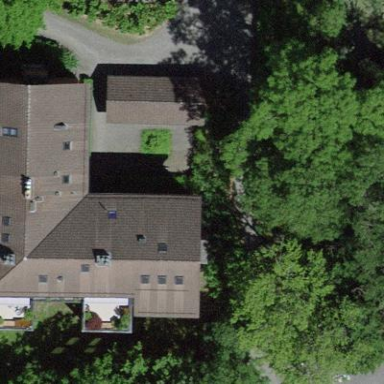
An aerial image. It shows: Gabled roof apartments building.